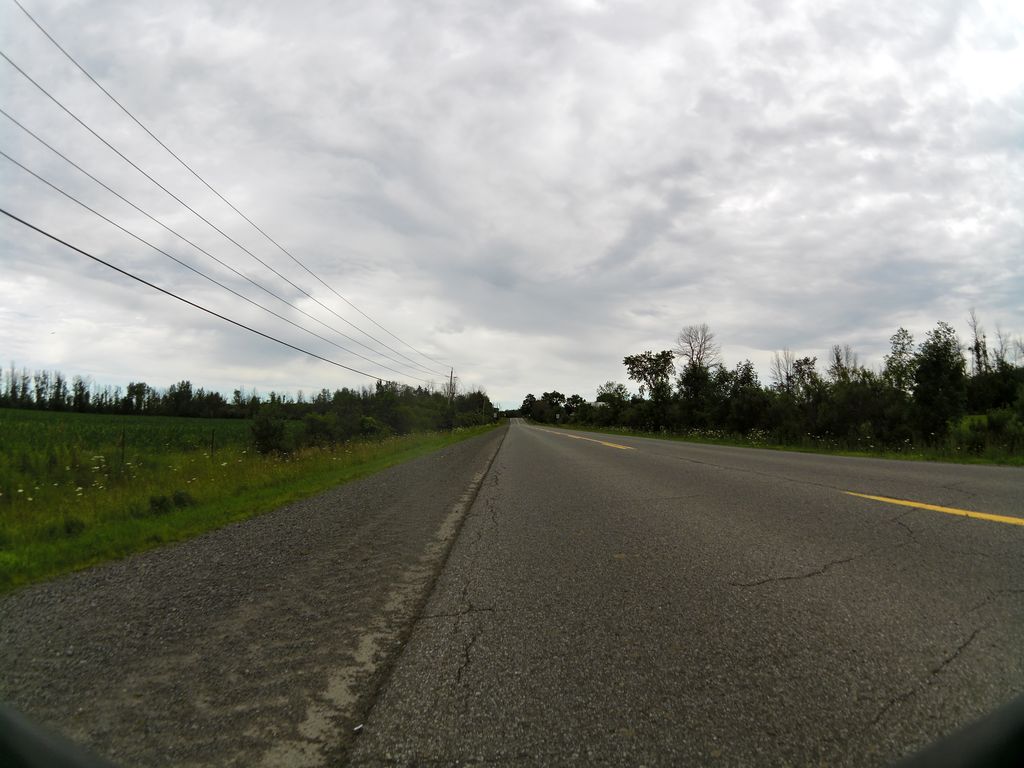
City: ottawa-gatineau